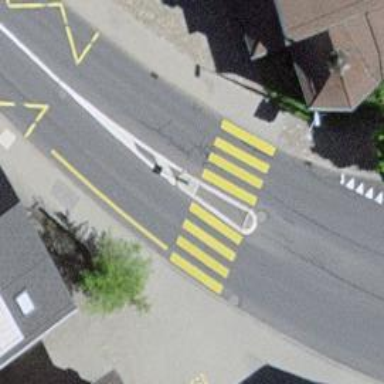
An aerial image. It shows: Zebra crossing with road island.